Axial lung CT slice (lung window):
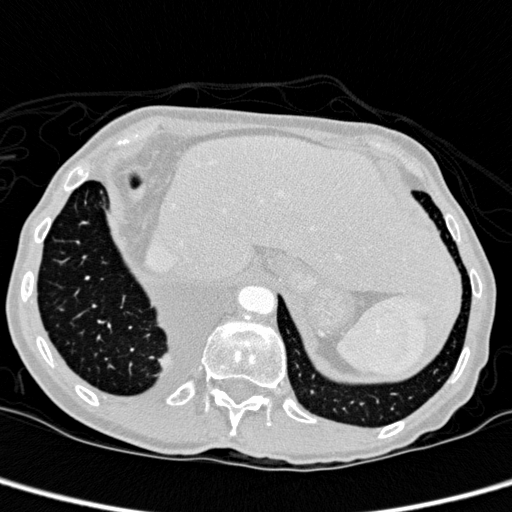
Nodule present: yes
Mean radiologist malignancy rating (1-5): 2.5